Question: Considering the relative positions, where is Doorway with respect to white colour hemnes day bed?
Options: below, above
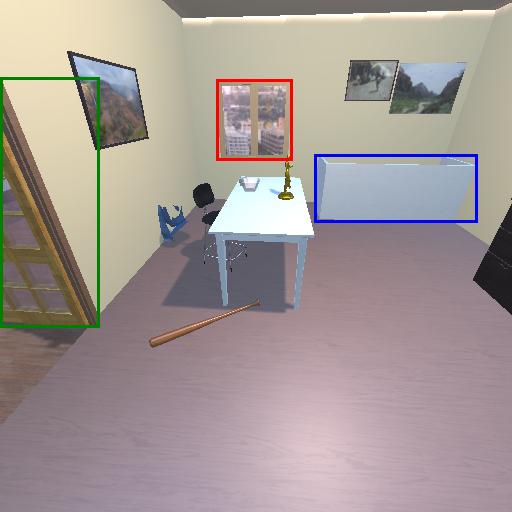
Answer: below